Question: I used a 'UICollectioView' to load Images with a 'NBMutableArray' from web and working well.
Now adding a on my 'UIImageView' and i will pass the information to other view like a segue identifier example:
'''
- (void)prepareForSegue:(UIStoryboardSegue *)segue sender:(id)sender {
if([@"getImage" isEqualToString:segue.identifier]) {
NSIndexPath *index = [self.collectionView indexPathForCell:sender];
[[segue destinationViewController] setLinkImg:(arrayCollectionImages)[index.row][@"image"]];
}
'''
In MyStoryBoard i used this:

if I leave only this function my app go to crash when tap on image.
any body know how can do that?
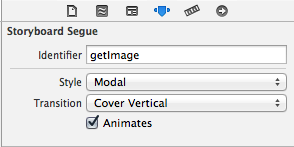
Answer: No need to add Tap Gesture Recognizer to UIImageView. Just connect 'Triggered Segues' of CollectionCell to your destination ViewController. So that sender will be CollectionCell in
*- (void)prepareForSegue:(UIStoryboardSegue method.